Question: I have a netzke application, with a sidebar and a main area. In the main area I show a map. In the sidebar I have an accordion. In the accordion I have a menu, and when clicking on a menu-item, I dynamically load the grid for that item in another panel of the accordion and open that panel.
That works, but the grid is not fitted to the panel in the y-direction, and there is no scrollbar. This means I lose the bottom part with the pagination and such. Pretty important :)
My accordion:
'''
class NavigationAccordion < Netzke::Basepack::Accordion
component :navigator do |c|
c.workspace_id = [js_id, "workspace"].join("__")
end
def configure(c)
c.active_tab = 0
c.prevent_header = true
c.items = [ {:title => "Search"}, :navigator, {:title => 'Data', :id => 'list_panel'}, {:title => 'Settings'}]
super
end
end
'''
The navigator contains the menu, and in the mixed in javascript I have the following:
'''
{
rootVisible: false,
initComponent: function() {
this.callParent();
this.on('render', function() {
this.listPanel = Ext.ComponentManager.get("list_panel");
}, this);
this.on('itemclick', function(view, r, item, index, e) {
var component = r.raw.cmp;
this.netzkeLoadComponent(component, {container: "list_panel", callback: function(cmp) {
this.listPanel.setTitle(cmp.title);
this.listPanel.autoScroll = true;
cmp.autoScroll = true
}, scope: this});
this.listPanel.expand();
});
},
'''
As you can see I tried to play with the auto-scroll. The grid fits, but it doesn't scroll.
So I can never reach the bottom (with the pagination links etc.)
Screenshot:

UPDATE:
I tried to dynamically add the loaded component to the accordion, instead of adding as the contents of a panel in the accordion. I failed to do that, instead overwriting the complete accordion (I gave the id of the accordion as container --so I guess that makes sense :). But then the grid is rendered completely correct. Not sure if it possible, with 'netzkeLoadComponent' to dynamically add a new panel to an accordion.
UPDATE 2: Dynamically added a panel to the accordion with same effect.
I was able to manually add a panel, and then added the grid to it, but it looks the same.
'''
this.on('itemclick', function(view, r, item, index, e) {
var component = r.raw.cmp;
var accordion = Ext.ComponentManager.get("application_container__application__navigation_accordion");
var p = new Ext.panel.Panel({title: 'XXX'});
accordion.items.add(p);
this.netzkeLoadComponent(component, {container: p, callback: function(cmp) {
//this.listPanel.setTitle(cmp.title);
}, scope: this});
p.expand();
'''
But technically speaking, I am also doing the same. So :( :(
UPDATE 2: If I do not explicitly give a container to the 'netzkeLoadComponent', the grid is rendered correctly in the accordion, but it replaces the 'this' (which is the navigator-tree). Sooooo ... it is possible. Now to find the correct set of events to do the rendering correctly.
This got me to thinking the panel where I want to place the grid, is hidden, and has no layout yet. I tried to make sure the 'listPanel' was expanded first, did and explicit 'doLayout' of the panel, did the 'netzkeLoadComponent' after the passing of a timeout, but all to avail. I am close, but still no cigar :)
Please help :)
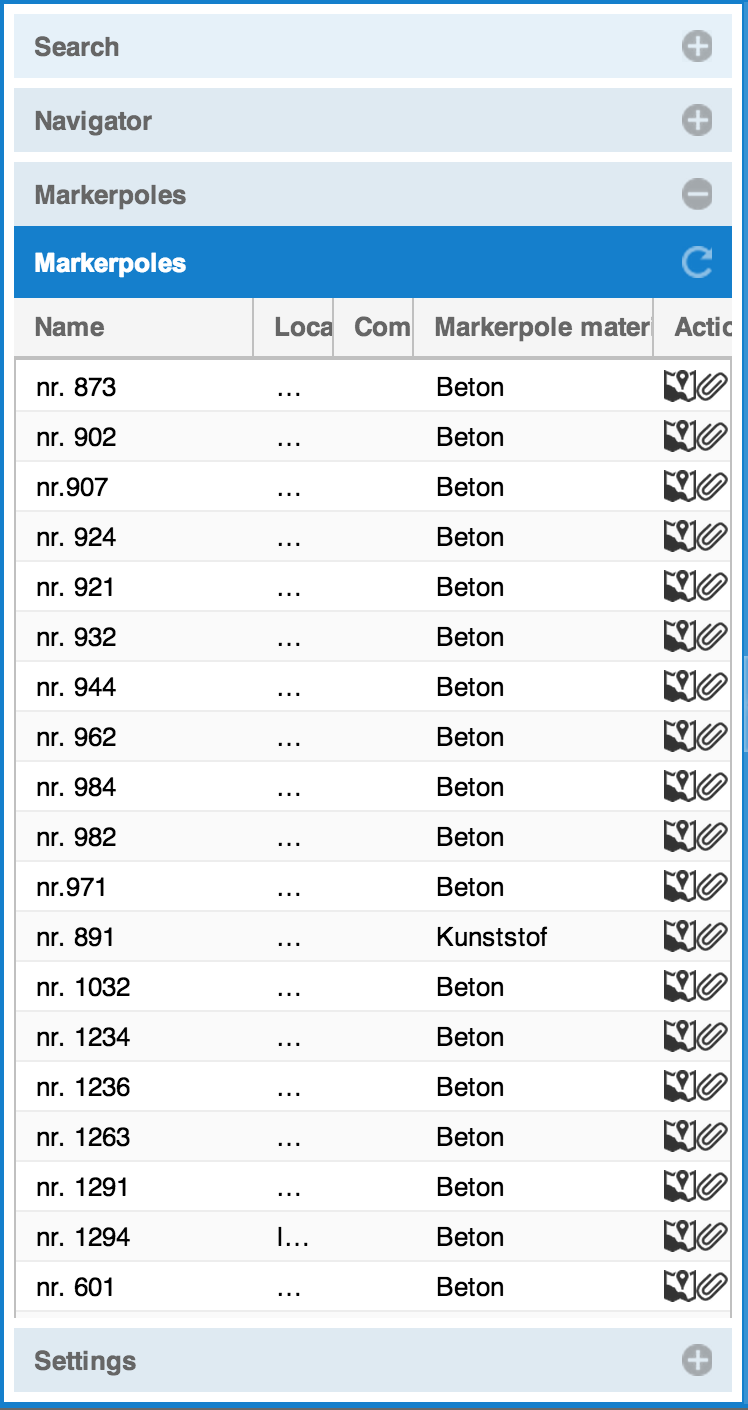
Answer: I found the fix. The crucial thing was to declare the dummy 'list_panel' as a real panel, with a layout to fit.
So my accordion code became:
'''
class NavigationAccordion < Netzke::Basepack::Accordion
component :navigator do |c|
end
def configure(c)
c.active_tab = 0
c.prevent_header = true
c.items = [ {:title => "Search"},
:navigator,
{:title => 'Data', :id => 'list_panel', :xtype => 'panel', :layout => 'fit'},
{:title => 'Settings'}
]
super
end
end
'''
and then the click function on my treepanel became:
'''
initComponent: function() {
this.callParent();
this.on('render', function() {
this.listPanel = Ext.ComponentManager.get("list_panel");
}, this);
this.on('itemclick', function(view, r, item, index, e) {
var component = r.raw.cmp;
this.listPanel.expand();
this.netzkeLoadComponent(component, {container: this.listPanel, callback: function(cmp) {
this.listPanel.setTitle(cmp.title);
}, scope: this});
});
},
'''
Now it works, dead easy, took me a while to find though :)